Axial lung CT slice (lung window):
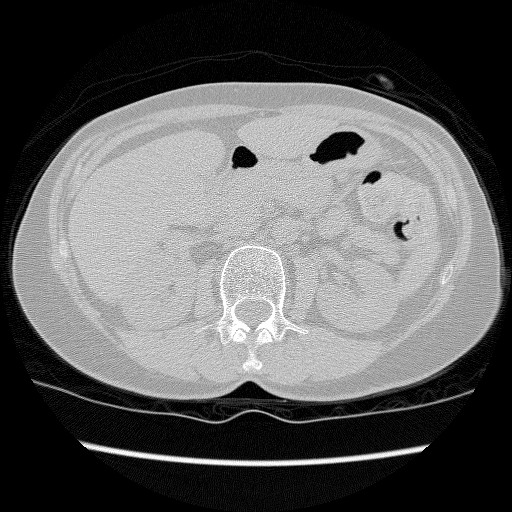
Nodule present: no